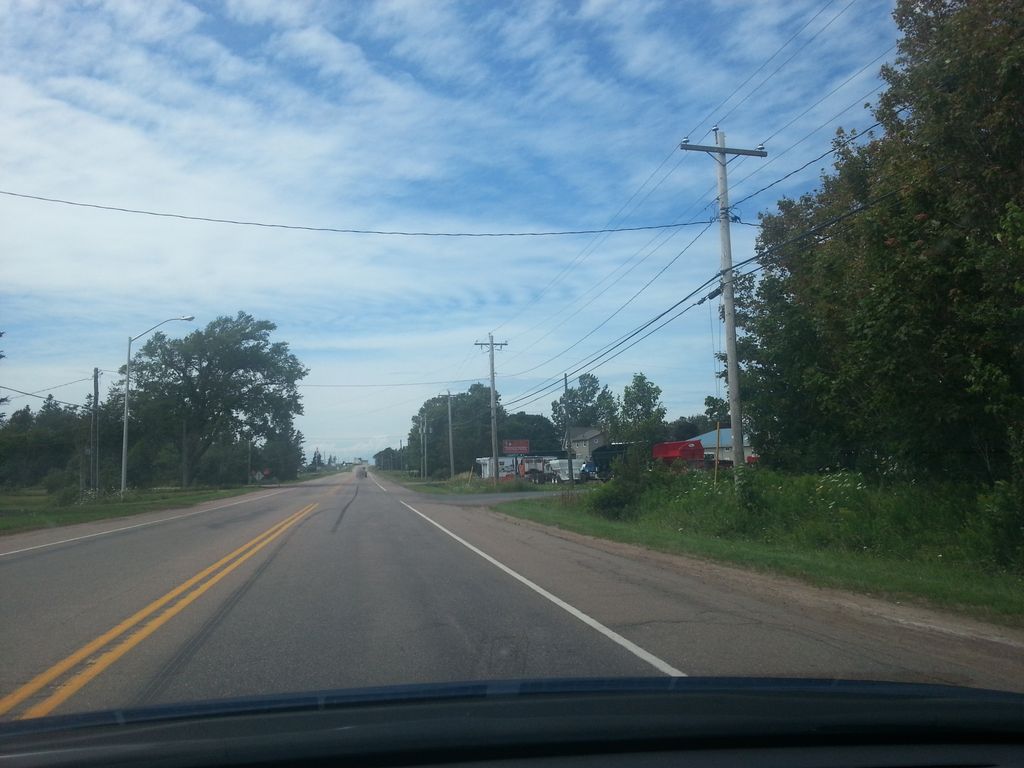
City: charlottetown